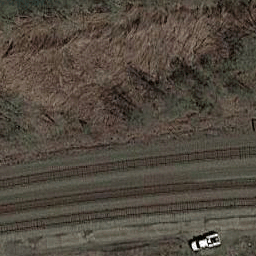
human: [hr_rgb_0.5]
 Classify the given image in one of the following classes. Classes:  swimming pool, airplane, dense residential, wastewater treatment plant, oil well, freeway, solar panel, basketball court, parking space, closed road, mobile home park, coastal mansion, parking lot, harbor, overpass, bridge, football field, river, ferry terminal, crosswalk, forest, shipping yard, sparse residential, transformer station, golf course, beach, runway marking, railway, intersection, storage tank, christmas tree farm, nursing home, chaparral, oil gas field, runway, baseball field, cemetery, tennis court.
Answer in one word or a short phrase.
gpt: railway